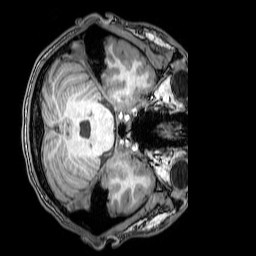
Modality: T1w
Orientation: axial
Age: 21
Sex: male